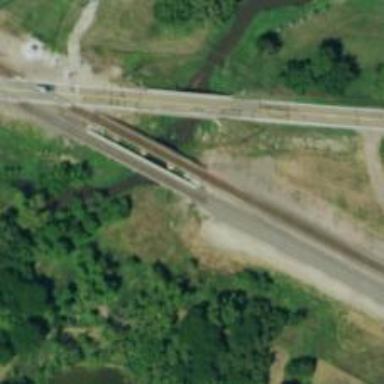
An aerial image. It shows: Bridge with two railway tracks.